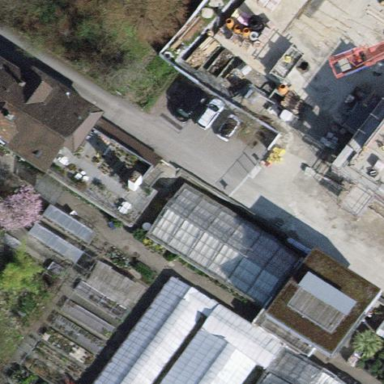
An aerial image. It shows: Greenhouse.